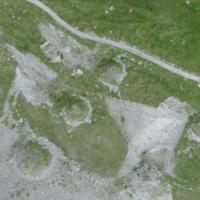
EUNIS habitat code: 26
Species observed at this site:
Dryas octopetala
Bartsia alpina